Question: I am using below sample code to create jqGrid with subGrids.
In my case, I have removed headers of subGrids. So, It looks like a grouping.
Here, Whenever I resize main grid column. I checked jqGrid docs and found "" which returns column id and new width.
But, didn't find anything like setSize for column.
'''
<!DOCTYPE html PUBLIC "-//W3C//DTD XHTML 1.0 Strict//EN" "http://www.w3.org/TR/xhtml1/DTD/xhtml1-strict.dtd">
<html xmlns="http://www.w3.org/1999/xhtml">
<head>
<title>SubGrid Editable</title>
<meta http-equiv="Content-Type" content="text/html; charset=utf-8" />
<meta http-equiv="X-UA-Compatible" content="IE=edge" />
<link rel="stylesheet" type="text/css" href="http://ajax.googleapis.com/ajax/libs/jqueryui/1.9.2/themes/redmond/jquery-ui.css" />
<link rel="stylesheet" type="text/css" href="http://www.ok-soft-gmbh.com/jqGrid/jquery.jqGrid-4.3.2/css/ui.jqgrid.css" />
<style>
.groupColumn {
background-color: #E3E3D7 !important;
border: 1px solid #F4F4e5;
font-weight: bold; !important;
}
.lockedColumn {
background-color: #E3E3D7 !important;
border: 1px solid #F4F4e5;
}
.ui-jqgrid .ui-subgrid td.subgrid-data {
border-top: 0 none !important;
border-right: 0 none !important;
border-bottom: 0 none !important;
}
</style>
<script type="text/javascript" src="http://ajax.googleapis.com/ajax/libs/jquery/1.8.3/jquery.min.js"></script>
<script type="text/javascript" src="http://ajax.googleapis.com/ajax/libs/jqueryui/1.9.2/jquery-ui.min.js"></script>
<script type="text/javascript" src="http://www.ok-soft-gmbh.com/jqGrid/jquery.jqGrid-4.4.1/js/i18n/grid.locale-en.js"></script>
<script type="text/javascript">
$.jgrid.no_legacy_api = true;
$.jgrid.useJSON = true;
</script>
<script type="text/javascript" src="http://www.ok-soft-gmbh.com/jqGrid/jquery.jqGrid-4.4.1/js/jquery.jqGrid.src.js"></script>
<script type="text/javascript">
//<![CDATA[
/*global $ */
/*jslint browser: true, eqeq: true, plusplus: true */
$(function () {
"use strict";
var colModelData =[{"classes":"groupColumn","name":"itemName","editable":false, "width":"80"},{"width":"80","name":"24394","editable":true},{"width":"80","name":"24390","editable":true},{"width":"80","name":"24387","editable":true},{"width":"80","name":"24386","editable":true},{"width":"80","name":"24385","editable":true},{"width":"80","name":"24383","editable":true},{"width":"80","name":"24369","editable":true},{"width":"80","name":"24306","editable":true}],
colNamesArray = ["Name","12/21/2012","12/10/2012","12/03/2012","11/27/2012","11/15/2012","11/12/2012","11/09/2012","10/15/2012"],
editableRows = [0],
myData = [{"id":"group1","itemName":"Goal Scored","subGridData":[{"id":0,"itemName":"Cristiano Ronaldo","24369":"2","24387":"1","24394":"3","24306":"0","24390":"0","24385":"4","24386":"2","24383":"1"}]},
{"id":"group2","itemName":"Yellow Cards","subGridData":[{"id":0,"itemName":"Cristiano Ronaldo","24369":"0","24387":"1","24394":"2","24306":"0","24390":"0","24385":"2","24386":"0","24383":"0"}]}];
$("#list").jqGrid({
datatype: "local",
data: myData,
colNames: colNamesArray,
colModel: colModelData,
gridview: true,
height: "100%",
width: "100%",
caption: "Create subgrid from local data",
subGrid: true,
subGridOptions: {
reloadOnExpand: false,
selectOnExpand: false
},
subGridRowExpanded: function (subgridDivId, parentRowId) {
var $subgrid = $("<table id='" + subgridDivId + "_t'></table>");
$subgrid.appendTo("#" + $.jgrid.jqID(subgridDivId));
var data = $(this).jqGrid("getLocalRow", parentRowId);
$subgrid.jqGrid({
datatype: "local",
data: $(this).jqGrid("getLocalRow", parentRowId).subGridData,
colModel:colModelData,
height: "100%",
autoencode: true,
gridview: true
});
$subgrid.closest("div.ui-jqgrid-view")
.children("div.ui-jqgrid-hdiv").hide();
}, gridComplete: function(){
$("#list").jqGrid("expandSubGridRow","group1");
}
});
});
//]]>
</script>
'''
Screen:

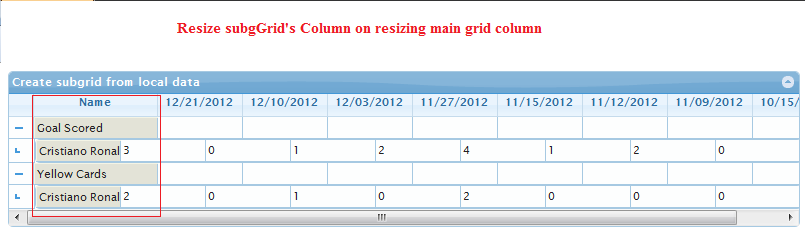
Answer: You question is very interesting, but the answer isn't easy. Nevertheless I invested some time and provide you <URL> play all together.
As the result <URL> adjust the size of the column of the subgrid:

I included in the demo the trick with resizing of the whole grid after resizing of the column. It is described originally in <URL>. I use personally it in every my productive grid because I prefer to have grids without scroll bars.
Below I include full code (all from the 'document.ready' handler) of the demo:
'''
var myData = [
{
id: "10",
c1: "My Value 1.1",
c2: "My Value 1.2",
c3: "My Value 1.3",
c4: "My Value 1.4",
subgridData: [
{ id: "10", c1: "aa", c2: "ab", c3: "ac", c4: "ad" },
{ id: "20", c1: "ba", c2: "bb", c3: "bc", c4: "bd" },
{ id: "30", c1: "ca", c2: "cb", c3: "cc", c4: "cd" }
]
},
{
id: "20",
c1: "My Value 2.1",
c2: "My Value 2.2",
c3: "My Value 2.3",
c4: "My Value 2.4",
subgridData: [
{ id: "10", c1: "da", c2: "db", c3: "dc", c4: "dd" },
{ id: "20", c1: "ea", c2: "eb", c3: "ec", c4: "ed" },
{ id: "30", c1: "fa", c2: "fb", c3: "fc", c4: "fd" }
]
},
{
id: "30",
c1: "My Value 3.1",
c2: "My Value 3.2",
c3: "My Value 3.3",
c4: "My Value 3.4",
subgridData: [
{ id: "10", c1: "ga", c2: "gb", c3: "gc", c4: "gd" },
{ id: "20", c1: "ha", c2: "hb", c3: "hc", c4: "hd" },
{ id: "30", c1: "ia", c2: "ib", c3: "ic", c4: "id" }
]
}
],
mainGridPrefix = "s_";
$("#list").jqGrid({
datatype: "local",
data: myData,
colNames: ["Column 1", "Column 2", "Column 3", "Column 4"],
colModel: [
{ name: "c1", width: 100 },
{ name: "c2", width: 130 },
{ name: "c3", width: 150 },
{ name: "c4", width: 170 }
],
rowNum: 10,
rowList: [5, 10, 20],
pager: "#pager",
gridview: true,
ignoreCase: true,
rownumbers: true,
sortname: "c1",
viewrecords: true,
autoencode: true,
height: "100%",
idPrefix: mainGridPrefix,
subGrid: true,
subGridRowExpanded: function (subgridDivId, rowId) {
var $subgrid = $("<table id='" + subgridDivId + "_t'></table>"),
pureRowId = $.jgrid.stripPref(mainGridPrefix, rowId),
colModel = $(this).jqGrid("getGridParam", "colModel");
$subgrid.appendTo("#" + $.jgrid.jqID(subgridDivId));
$subgrid.jqGrid({
datatype: "local",
data: $(this).jqGrid("getLocalRow", pureRowId).subgridData,
colModel: [
{ name: "c1", width: (colModel[2].width - 2) },
{ name: "c2", width: colModel[3].width },
{ name: "c3", width: colModel[4].width },
{ name: "c2", width: (colModel[5].width - 2) }
],
height: "100%",
rowNum: 10000,
autoencode: true,
gridview: true,
idPrefix: rowId + "_"
});
$subgrid.closest("div.ui-jqgrid-view")
.children("div.ui-jqgrid-hdiv")
.hide();
},
resizeStop: function (newWidth, index) {
// grid.dragEnd()
var widthChange = this.newWidth - this.width,
$theGrid = $(this.bDiv).find(">div>.ui-jqgrid-btable"),
$subgrids = $theGrid.find(">tbody>.ui-subgrid>.subgrid-data>.tablediv>.ui-jqgrid>.ui-jqgrid-view>.ui-jqgrid-bdiv>div>.ui-jqgrid-btable");
$subgrids.each(function () {
var grid = this.grid;
// we have subgrids which have no internal subgrids
// it reduce the number of columns to 1
// we have rownumbers: true in the main grid, but not in subgrids
// it reduce the number of columns to additional 1
// so we should use (index - 2) as the column index in the subgrids
grid.resizing = { idx: (index - 2) };
grid.headers[index - 2].newWidth = (index - 2 === 0) || (index - 1 === grid.headers.length) ? newWidth - 2 : newWidth;
grid.newWidth = grid.width + widthChange;
grid.dragEnd.call(grid);
$(this).jqGrid("setGridWidth", grid.newWidth, false);
});
$theGrid.jqGrid("setGridWidth", this.newWidth, false);
}
}).jqGrid("navGrid", "#pager", {add: false, edit: false, del: false});
'''
: <URL> introduces new 'setColWidth' method based on the code of the above solution. One use new 'setColWidth' method to simplify the code of 'resizeStop'.